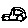
Label: car